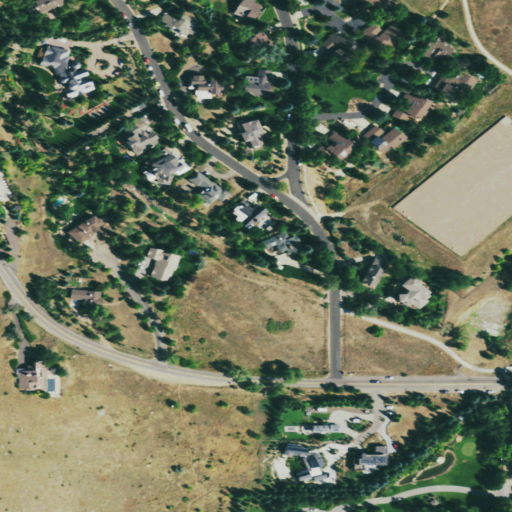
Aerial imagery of valley in Colorado named Twomile Canyon containing low intensity development, open development, shrub, grassland, woody wetlands, medium intensity development, and pasture